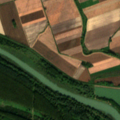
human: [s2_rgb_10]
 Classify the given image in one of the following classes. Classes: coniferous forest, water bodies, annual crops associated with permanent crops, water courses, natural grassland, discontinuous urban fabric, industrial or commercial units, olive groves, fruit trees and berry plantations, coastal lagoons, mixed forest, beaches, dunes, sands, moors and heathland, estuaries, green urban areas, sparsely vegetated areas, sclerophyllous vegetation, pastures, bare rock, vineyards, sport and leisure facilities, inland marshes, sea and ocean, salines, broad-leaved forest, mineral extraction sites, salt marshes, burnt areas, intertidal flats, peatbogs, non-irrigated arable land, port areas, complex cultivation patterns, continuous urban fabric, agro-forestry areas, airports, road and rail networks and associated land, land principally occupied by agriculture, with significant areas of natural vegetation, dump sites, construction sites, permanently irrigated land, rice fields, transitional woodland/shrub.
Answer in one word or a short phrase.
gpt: non-irrigated arable land, broad-leaved forest, transitional woodland/shrub, water courses